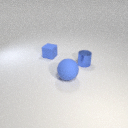
large blue rubber sphere to the right of small blue rubber cube